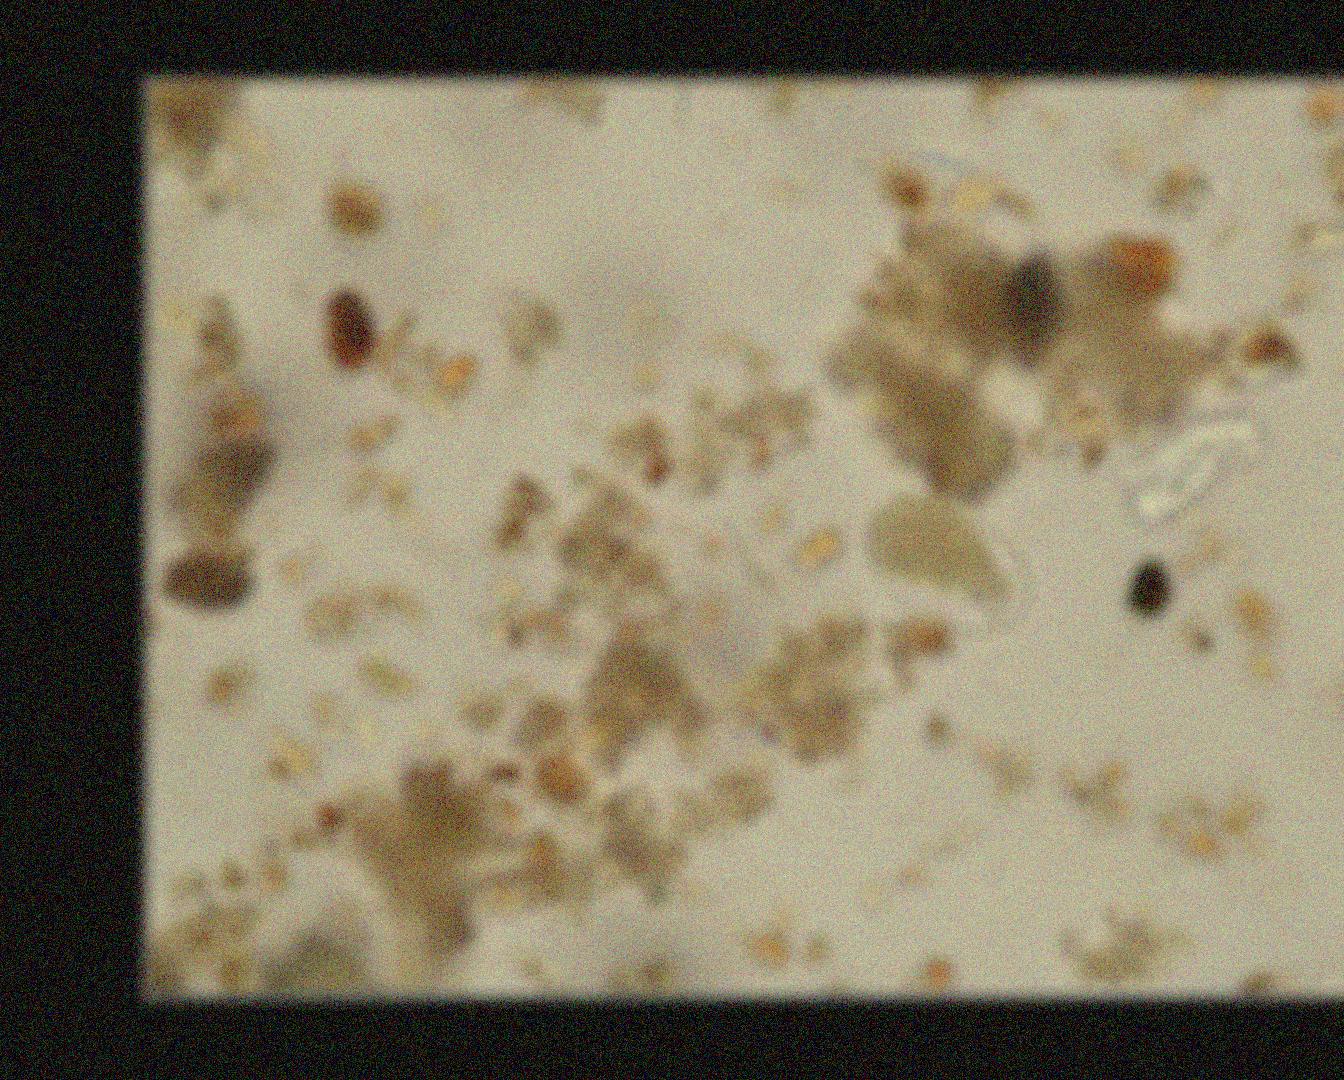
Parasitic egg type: Hookworm egg